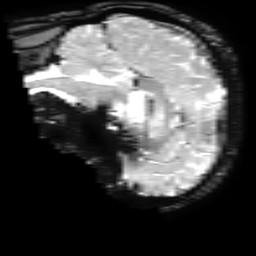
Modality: T2starw
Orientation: sagittal
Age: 36
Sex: male
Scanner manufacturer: ge
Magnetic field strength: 3 T
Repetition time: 0.65 s
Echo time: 0.02 s